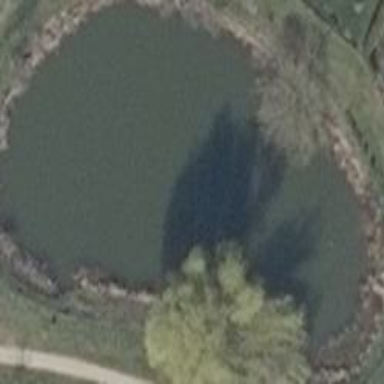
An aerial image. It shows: Pond with natural water.